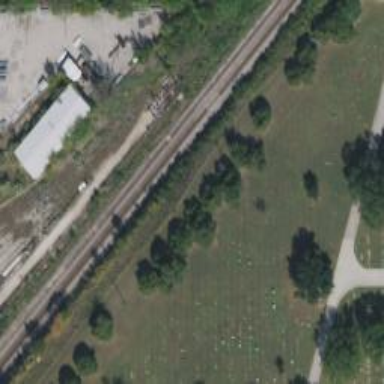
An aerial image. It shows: Graveyard.